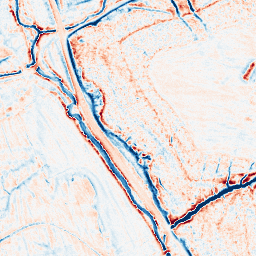
Category: edge_preserving
Decomposition family: anisotropic_diffusion
Decomposition parameters: iterations: 20
kappa: 50
gamma: 0.15
Upsampling method: quadratic
Upsampling parameters: scale: 4
Upsampling scale: 4